Field crop: tomato
Growth stage: 2
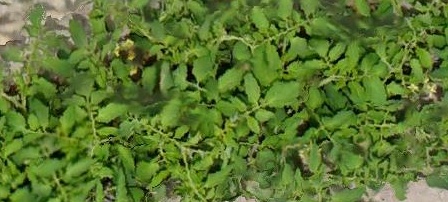
Species: tomato